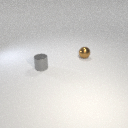
small gray metal cylinder in front of small brown metal sphere